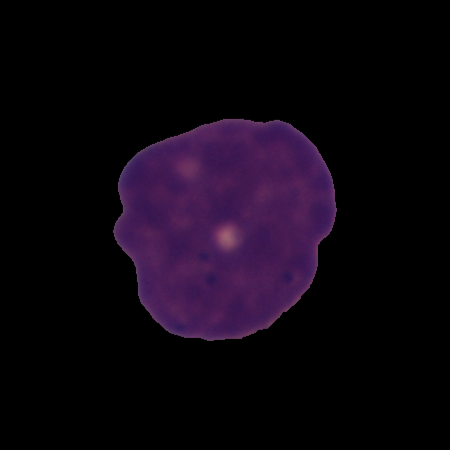
Label: cancer